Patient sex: F
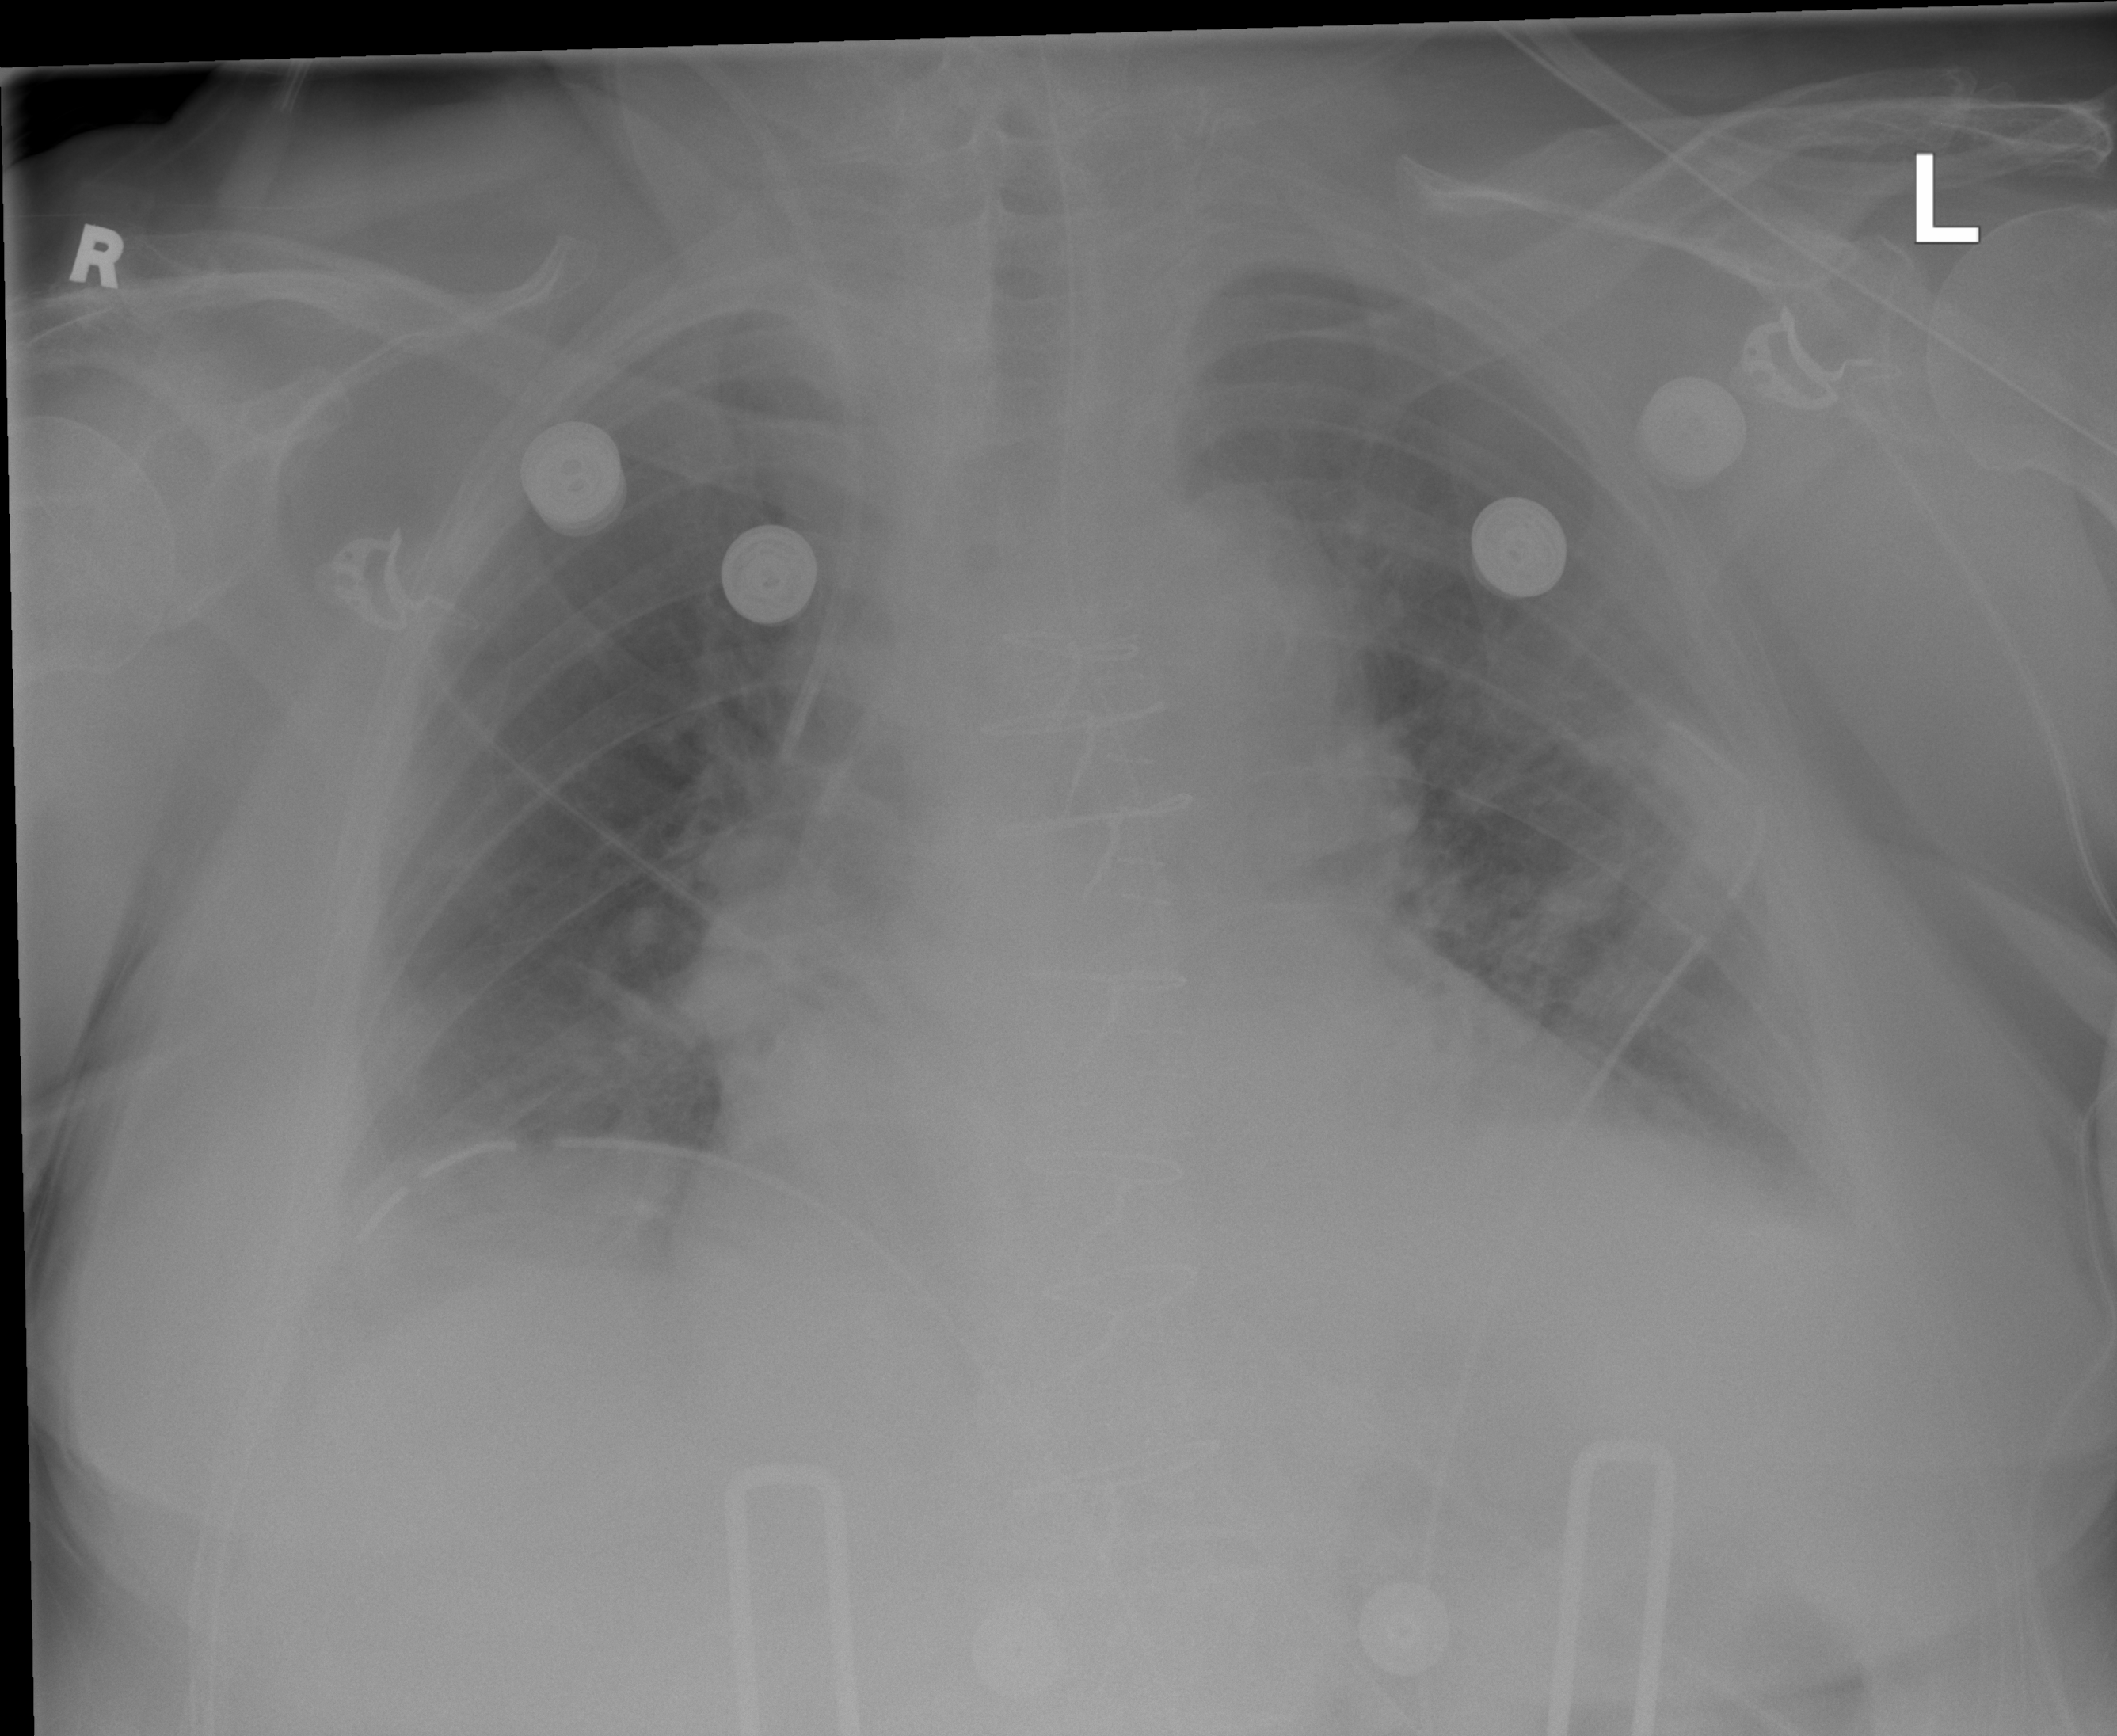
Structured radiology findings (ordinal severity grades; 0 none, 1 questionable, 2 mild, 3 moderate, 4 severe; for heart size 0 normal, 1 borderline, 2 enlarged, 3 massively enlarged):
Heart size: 2
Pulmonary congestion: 2
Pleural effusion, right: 2
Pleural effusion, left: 2
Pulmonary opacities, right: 1
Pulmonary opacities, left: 1
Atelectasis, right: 1
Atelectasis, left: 1